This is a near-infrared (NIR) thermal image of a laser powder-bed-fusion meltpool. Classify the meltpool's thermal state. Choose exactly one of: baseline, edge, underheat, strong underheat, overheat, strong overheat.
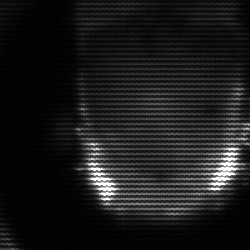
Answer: baseline